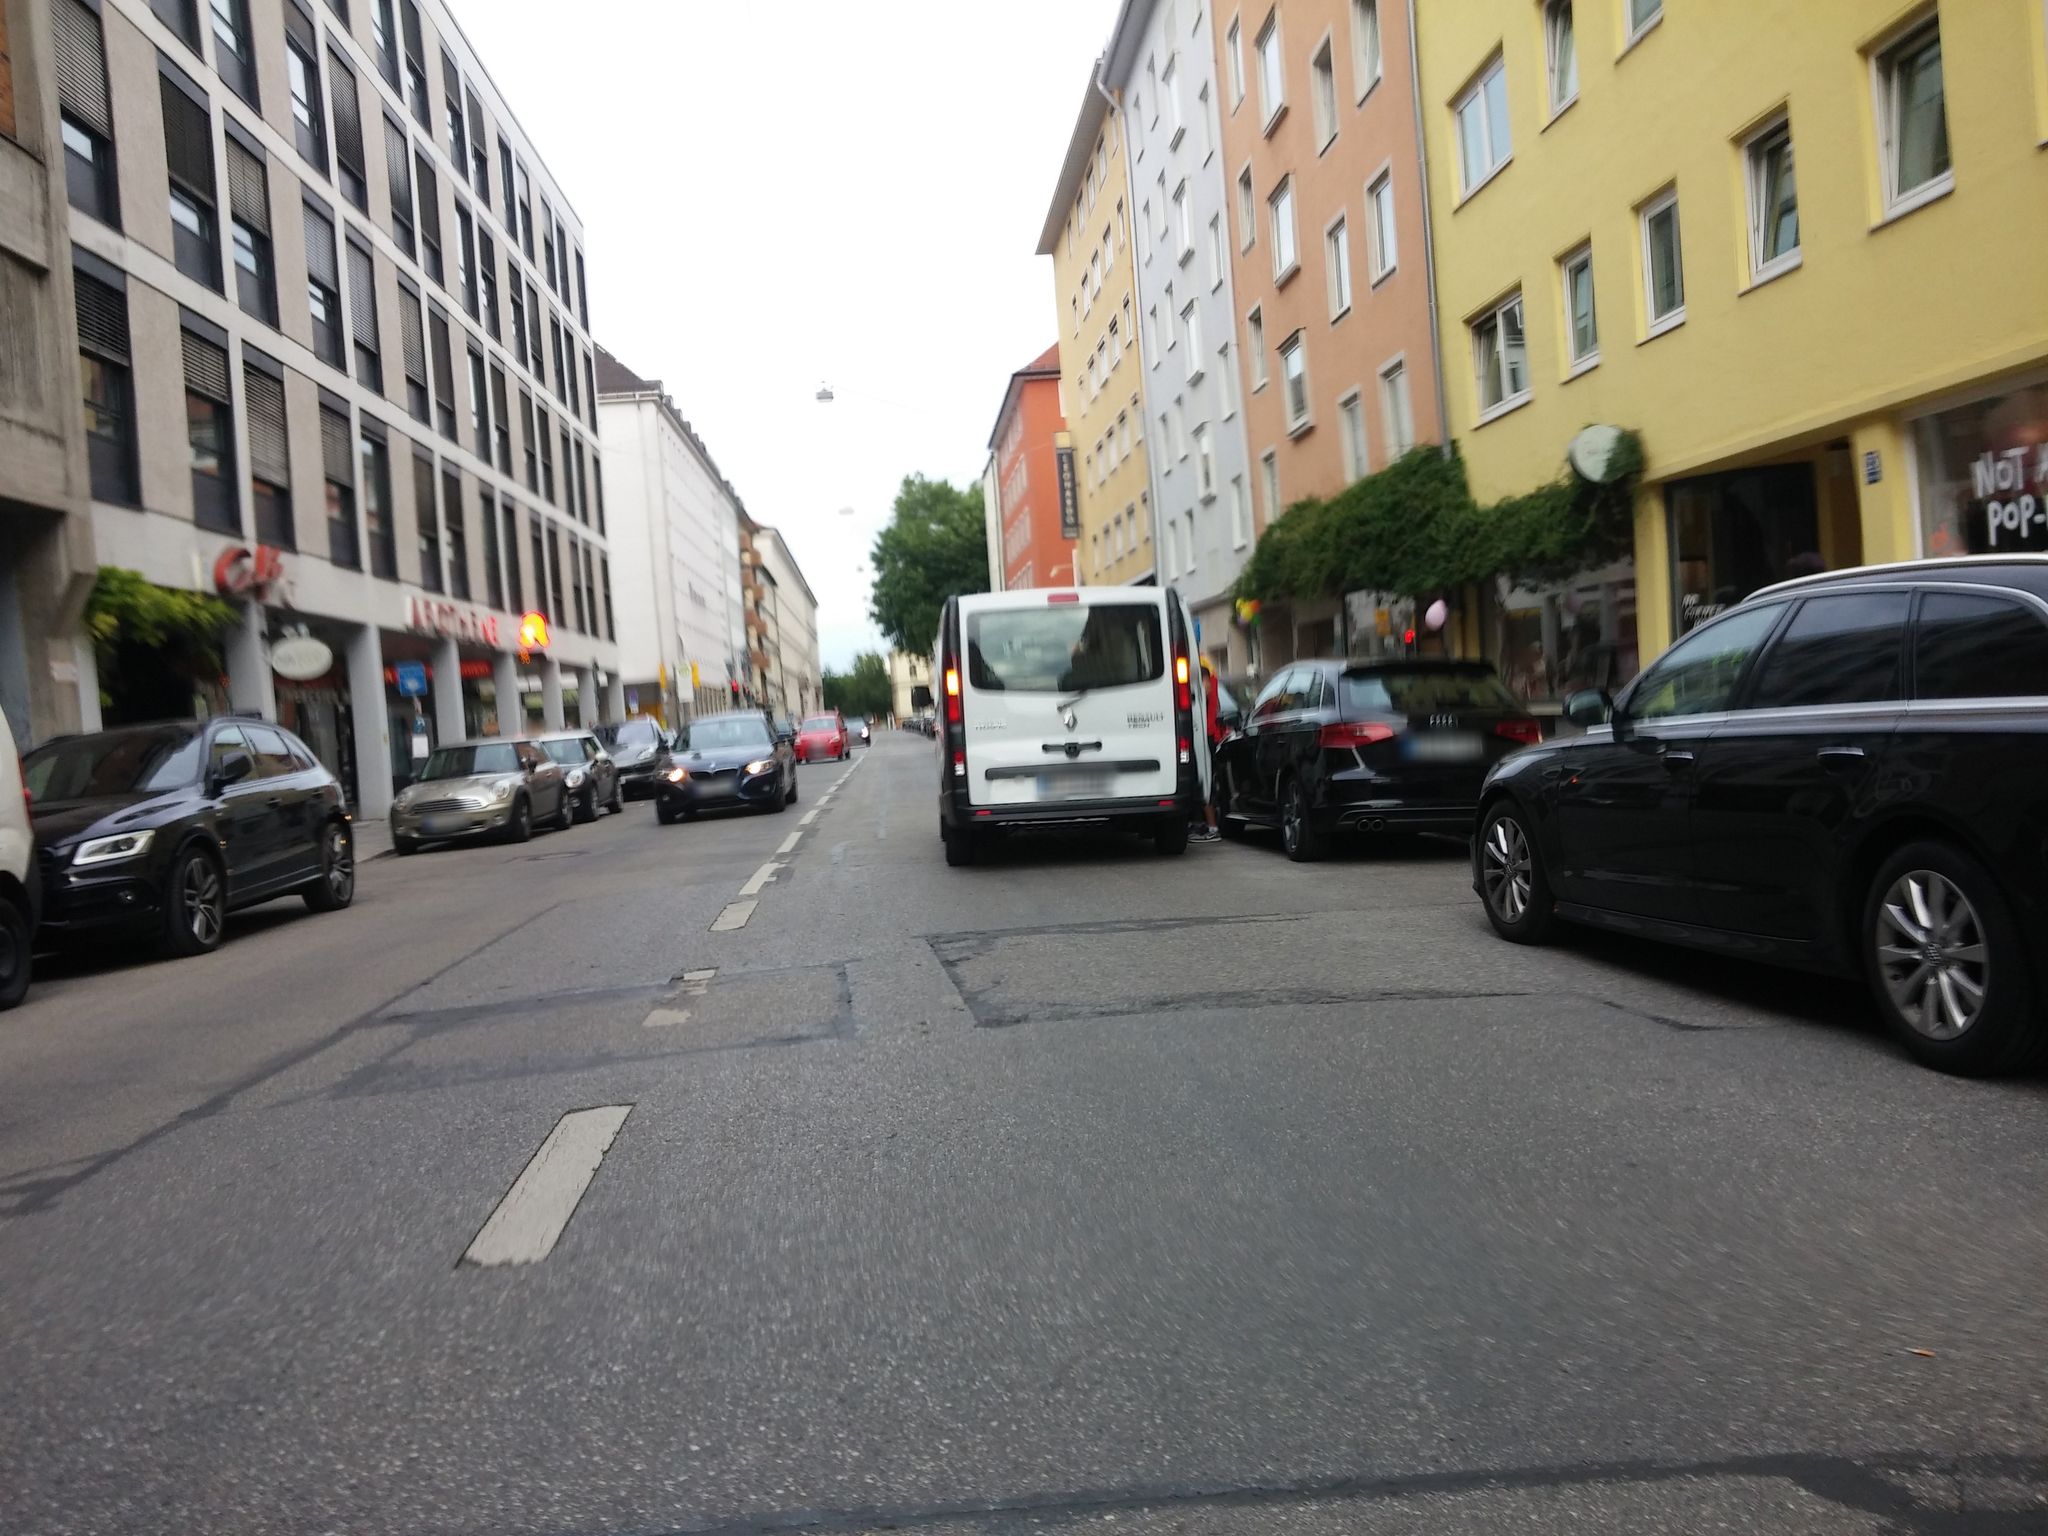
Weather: clear
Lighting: day
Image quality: good
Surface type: driving surface
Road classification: residential
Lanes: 2
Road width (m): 2
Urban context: urban centre
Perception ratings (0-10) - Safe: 4.56, Lively: 8.49, Beautiful: 7.23, Boring: 1.17, Depressing: 7.16, Wealthy: 7.74